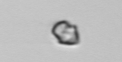
Label: Heterocapsa_rotundata